Interaction volume radius: 5 \u00c5
Interaction volume height: 10 \u00c5
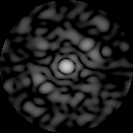
Disorder parameter: 0.8061